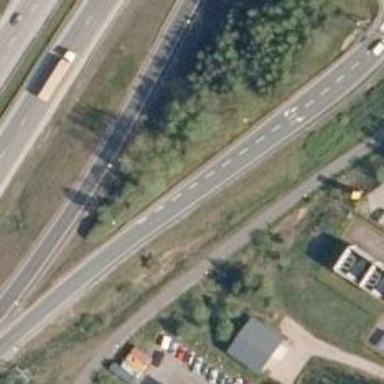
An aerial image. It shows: Trunk link highway with asphalt surface.